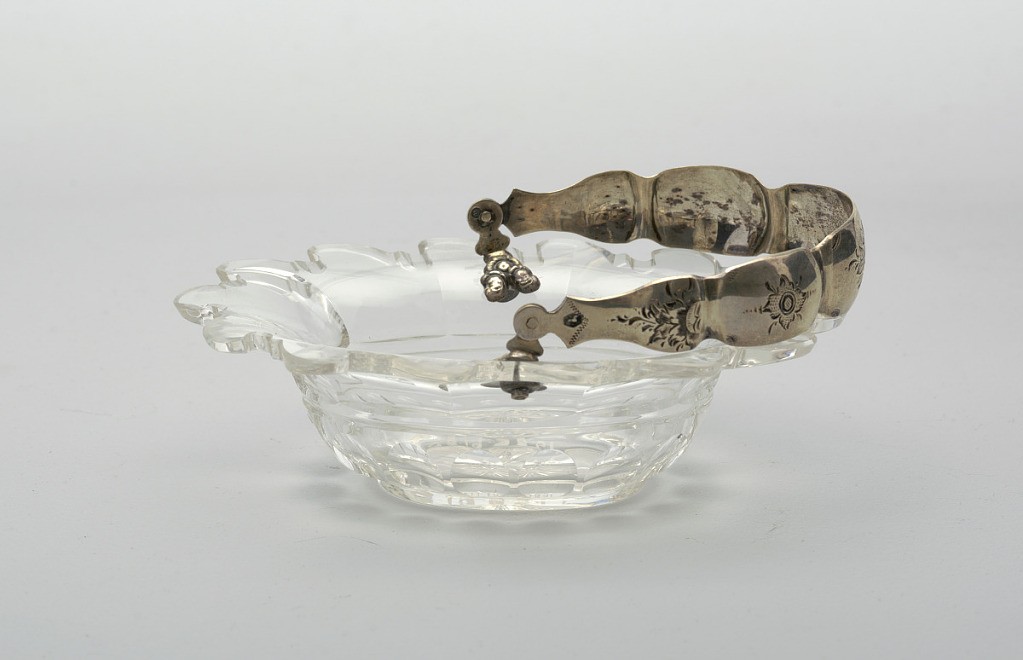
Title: Bowl
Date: ca. 1856
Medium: glass, silver
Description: Oval bowl with wide flared lip scalloped at edge; cut with star on bottom, row of printies around base; tall silver loop handle, lobed and engraved with floral motifs, ornate mounts at joining to bowl.